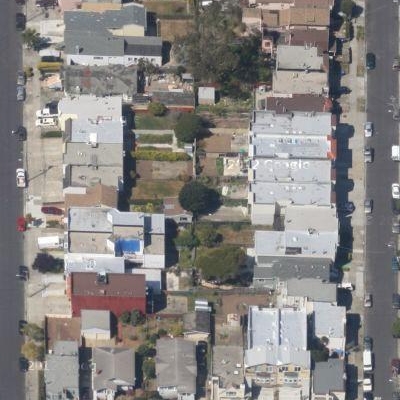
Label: fResident